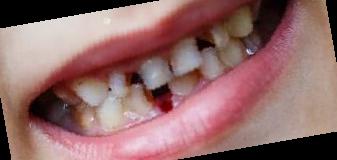
Condition: hypodontia